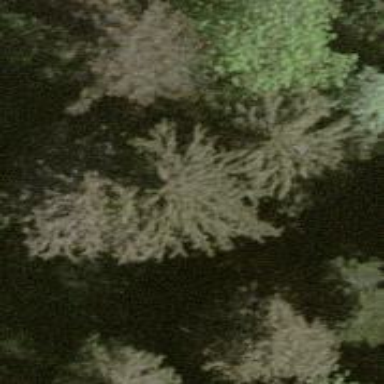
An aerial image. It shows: Single tag "natural: tree."